Question: When I used gitk to check my branches, I found the following:

I created 'pretty_url', switched to it, worked on stuff, committed, then switched to 'master' branch (which was clean), then ran 'git merge pretty_url', and checked with 'gitk', and found this.
I'm sure this is not proper and probably the 'master' wasn't clean. How can I fix this?
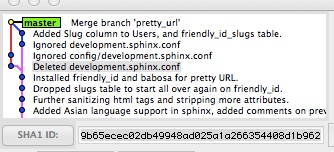
Answer: That's exactly what you should expect from a merge. If you wanted to rebase and fast-forward, you could have done that instead and had a straight line.
Example:
Before the merge, you had this situation:

That is, the history of 'master' and 'branch' diverged. They share 'h' as a common ancenstor. When merging (via 'git merge branch' while on 'master), you end up with a commit with two parents to unify that history:

If that's not what you wanted, you can undo that and get what you wanted by doing something like:
'''
git reset --hard HEAD@{1} # or whatever commit matches 'j' to undo the merge
git checkout branch
git rebase master # incorporate 'i' and 'j' commits into 'branch'
git checkout master
git merge branch # this merge will be a fast-forward now
'''
Which will give you the rebased linear history you seem to be looking for: